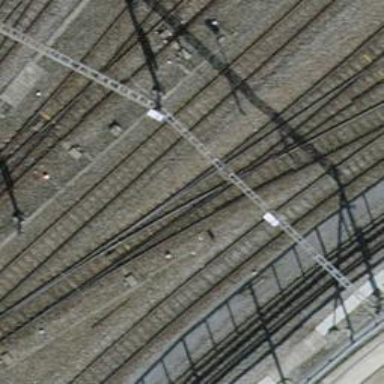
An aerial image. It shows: Single-track electrified railway service yard with contact line for trains.